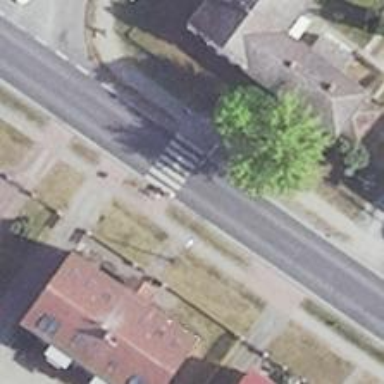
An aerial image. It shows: Uncontrolled zebra crossing on the road.